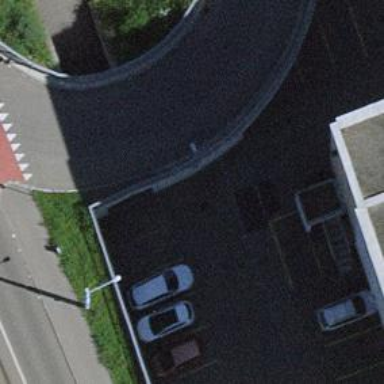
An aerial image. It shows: Tunnel path with asphalt surface.